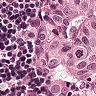
Metastatic tissue present: yes